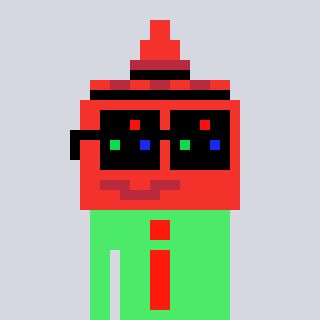
a pixel art character with square black sunglasses, a ketchup-shaped head and a teal-colored body on a cool background